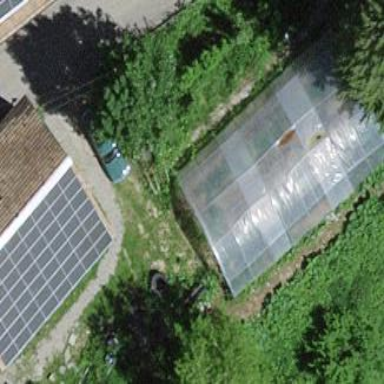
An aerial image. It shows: Greenhouse.